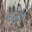
Label: 4